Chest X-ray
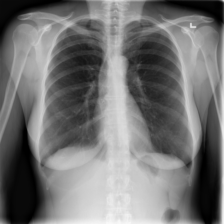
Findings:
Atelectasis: negative
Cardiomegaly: negative
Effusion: negative
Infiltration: negative
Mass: negative
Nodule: negative
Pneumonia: negative
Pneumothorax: negative
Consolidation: negative
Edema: negative
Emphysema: negative
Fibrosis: negative
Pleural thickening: negative
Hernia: negative